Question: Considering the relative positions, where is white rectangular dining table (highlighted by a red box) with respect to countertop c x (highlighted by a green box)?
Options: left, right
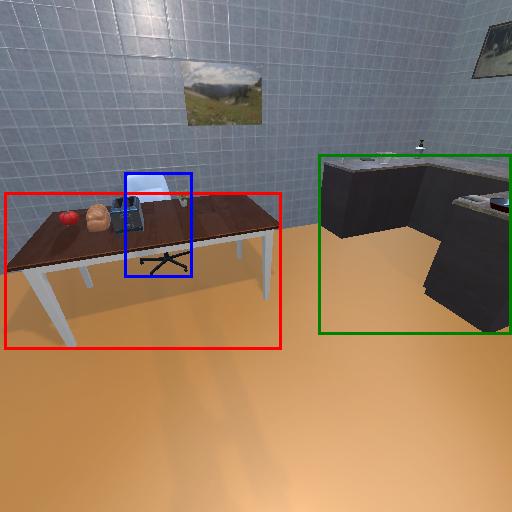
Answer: left